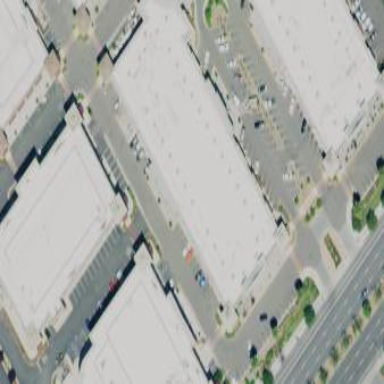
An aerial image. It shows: Parking area designated for clinic.